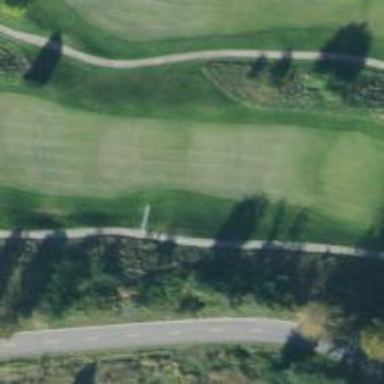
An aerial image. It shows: Path used for both walking and golf.